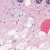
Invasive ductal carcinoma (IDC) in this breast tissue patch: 0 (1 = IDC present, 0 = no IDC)